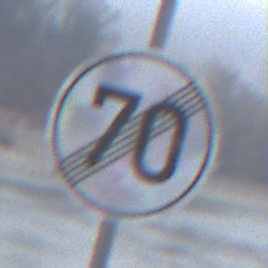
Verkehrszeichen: EndeGeschwindigkeit70
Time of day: MorningAfternoon
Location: Outdoor (Suburban)
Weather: Overcast
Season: NotSpecified
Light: Natural